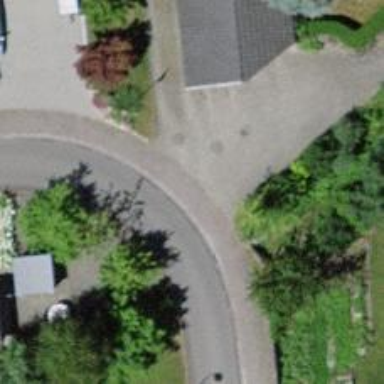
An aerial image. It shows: Sidewalk.